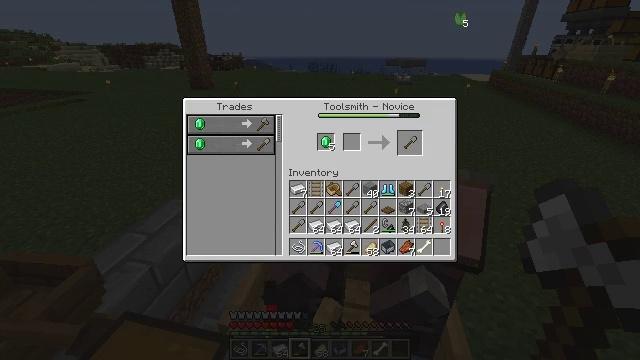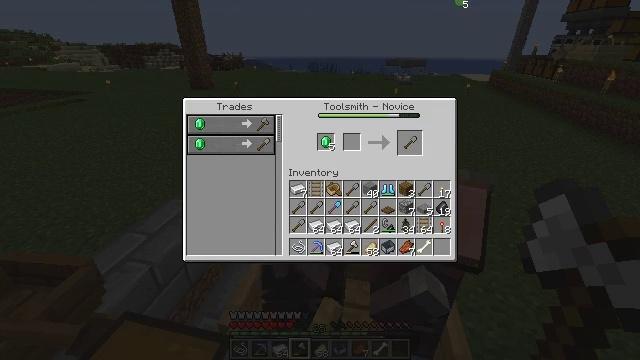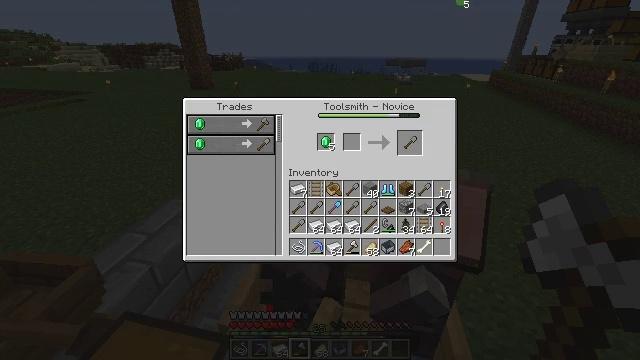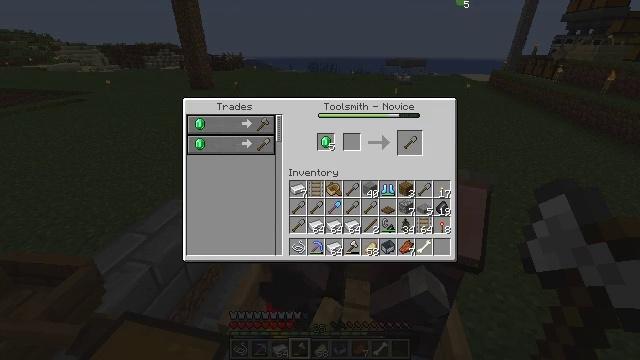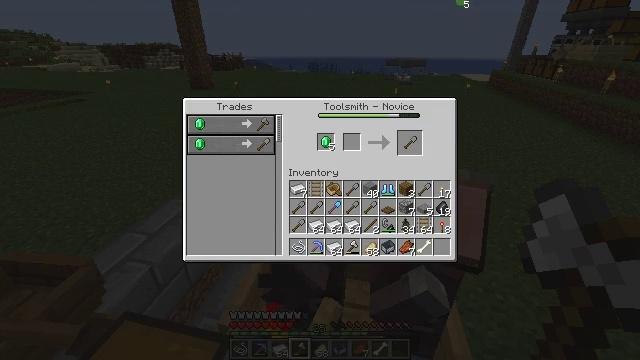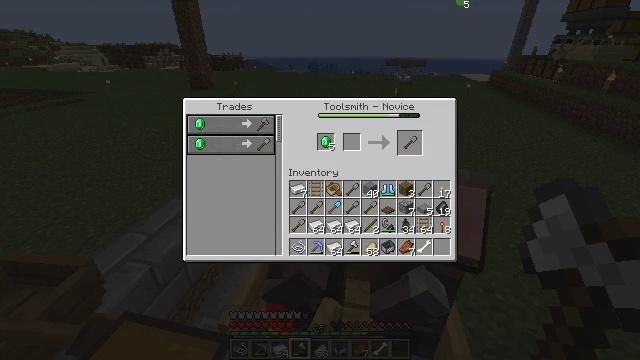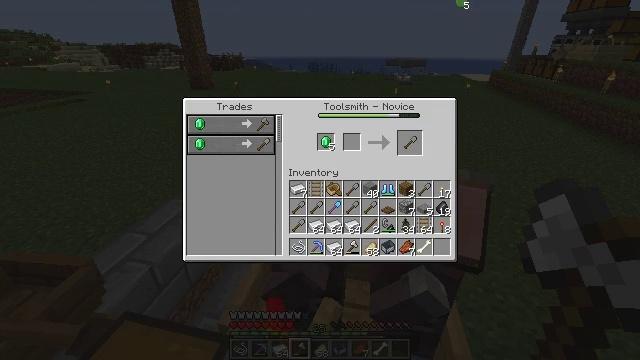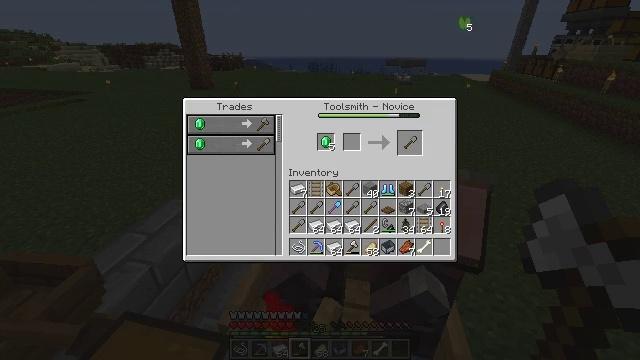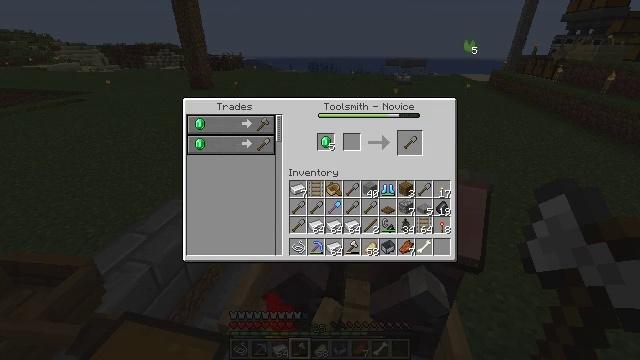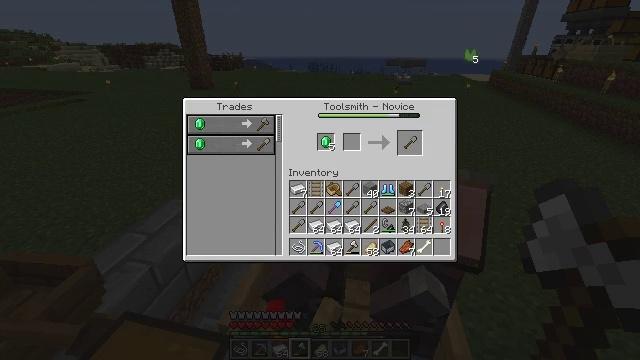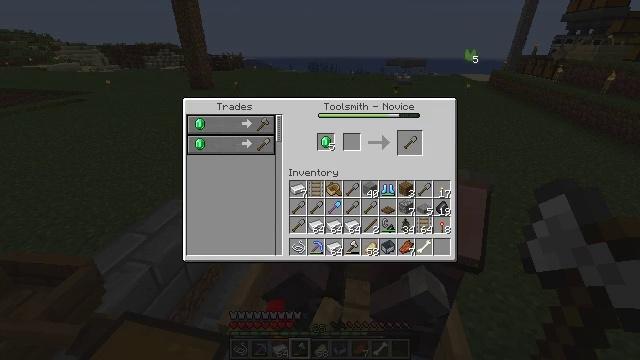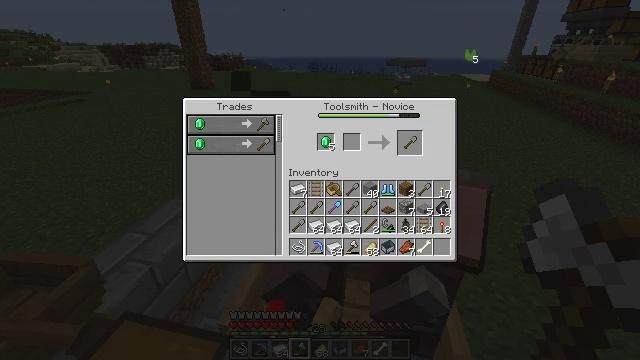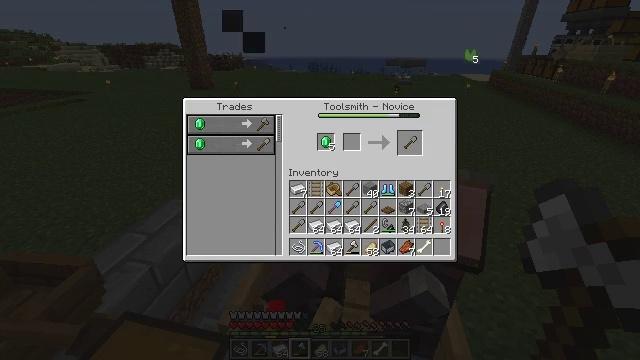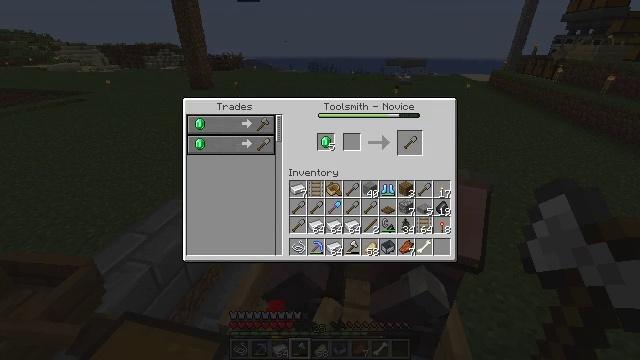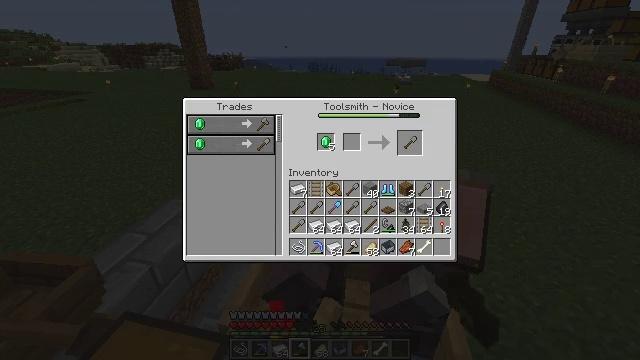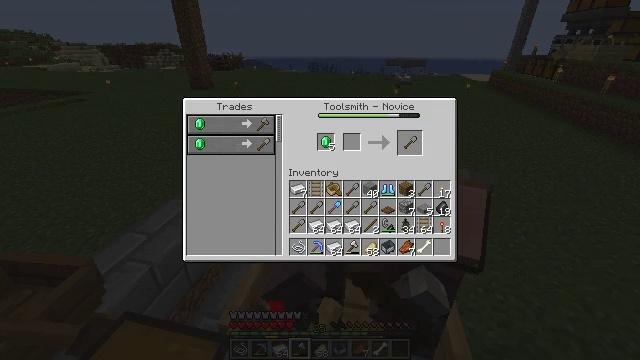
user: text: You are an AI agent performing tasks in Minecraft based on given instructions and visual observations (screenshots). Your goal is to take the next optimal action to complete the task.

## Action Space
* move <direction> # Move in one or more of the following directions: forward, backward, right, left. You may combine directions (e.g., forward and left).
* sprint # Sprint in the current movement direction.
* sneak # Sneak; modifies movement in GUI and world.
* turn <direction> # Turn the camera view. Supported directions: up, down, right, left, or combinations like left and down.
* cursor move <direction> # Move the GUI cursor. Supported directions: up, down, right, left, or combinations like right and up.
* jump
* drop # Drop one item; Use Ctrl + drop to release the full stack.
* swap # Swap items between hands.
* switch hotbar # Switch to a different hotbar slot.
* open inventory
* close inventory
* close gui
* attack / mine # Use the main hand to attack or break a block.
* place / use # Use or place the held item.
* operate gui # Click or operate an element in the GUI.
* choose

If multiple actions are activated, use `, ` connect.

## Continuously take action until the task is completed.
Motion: motion action
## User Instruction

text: Drop a lily pad.
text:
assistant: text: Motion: cursor move up
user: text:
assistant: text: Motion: no_op
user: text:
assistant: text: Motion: no_op
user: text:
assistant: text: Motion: no_op
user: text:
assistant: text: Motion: no_op
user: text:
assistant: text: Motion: no_op
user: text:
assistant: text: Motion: cursor move down
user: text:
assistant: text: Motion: cursor move down
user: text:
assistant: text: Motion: cursor move down
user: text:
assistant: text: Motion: operate gui
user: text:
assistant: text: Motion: operate gui
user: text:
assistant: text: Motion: operate gui
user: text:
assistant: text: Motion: no_op
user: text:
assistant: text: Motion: no_op
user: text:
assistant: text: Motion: no_op
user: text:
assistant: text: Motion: no_op
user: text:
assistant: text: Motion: no_op
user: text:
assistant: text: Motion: no_op